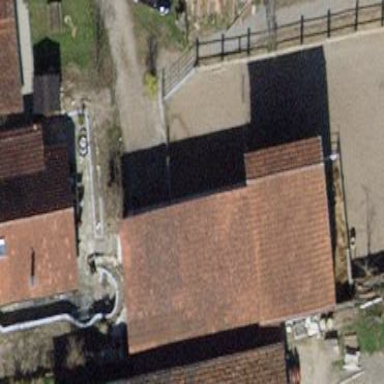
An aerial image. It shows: Gabled roof on farm auxiliary building.